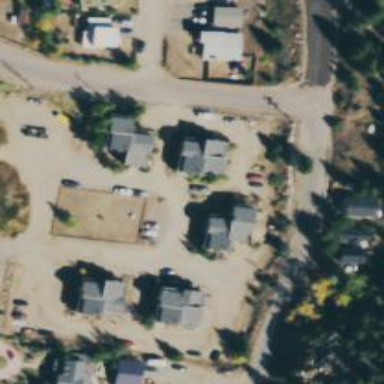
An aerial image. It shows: Living street.